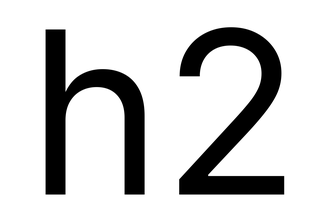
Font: Inter_Regular